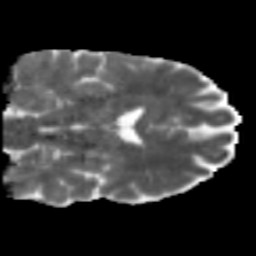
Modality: MD
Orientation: coronal
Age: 46
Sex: male
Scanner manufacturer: siemens
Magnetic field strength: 3 T
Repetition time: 5 s
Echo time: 0.108 s